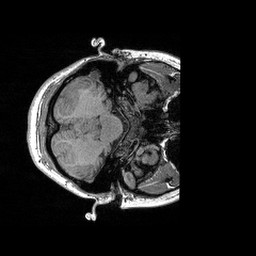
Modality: T1w
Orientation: axial
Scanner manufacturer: siemens
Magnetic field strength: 3 T
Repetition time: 2.3 s
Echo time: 0.00298 s